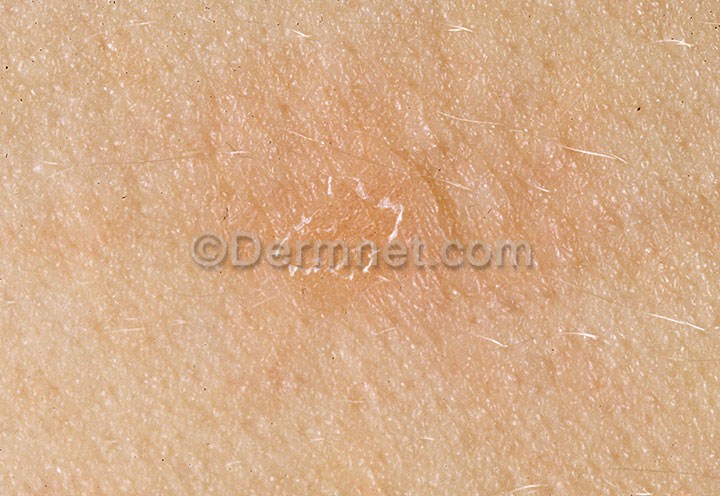
Disease: Psoriasis pictures Lichen Planus and related diseases